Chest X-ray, PA view. Patient: 34 years old, sex F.
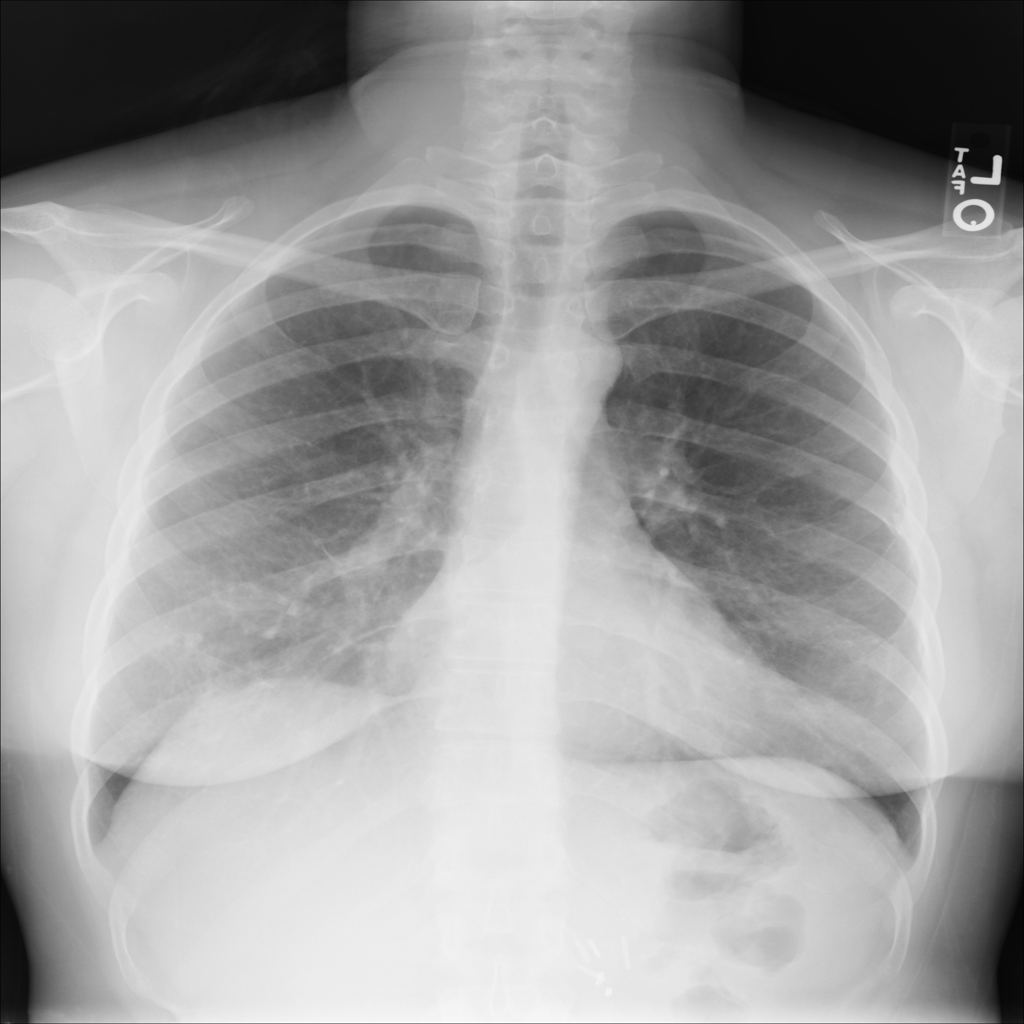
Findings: Nodule